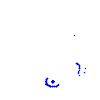
Particle: proton